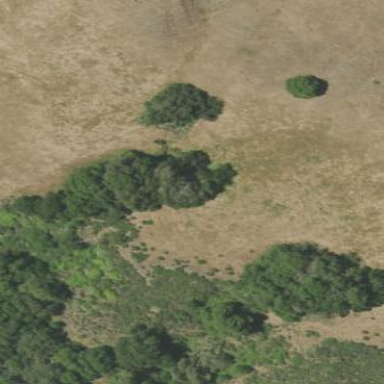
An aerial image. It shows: Area covered in scrub vegetation.